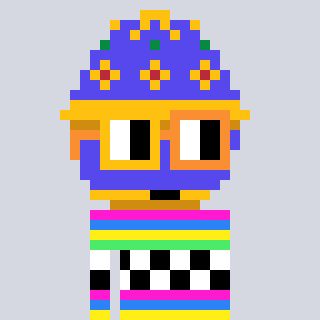
a pixel art character with square yellow and orange glasses, a faberge-shaped head and a bege-colored body on a cool background